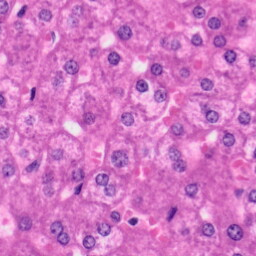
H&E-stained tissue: Liver